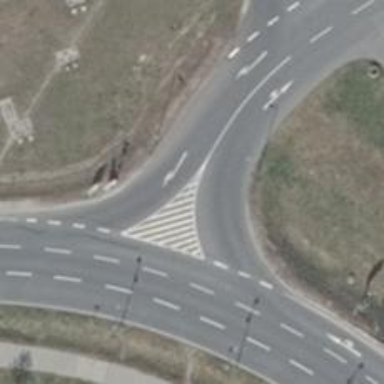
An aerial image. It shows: Road with "give way" sign.